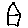
Label: house